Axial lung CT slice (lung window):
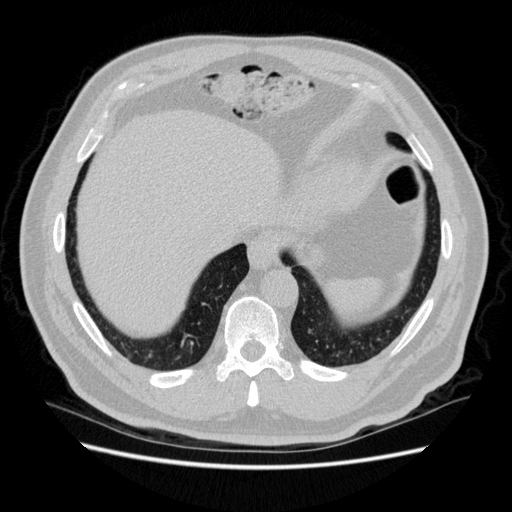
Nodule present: no